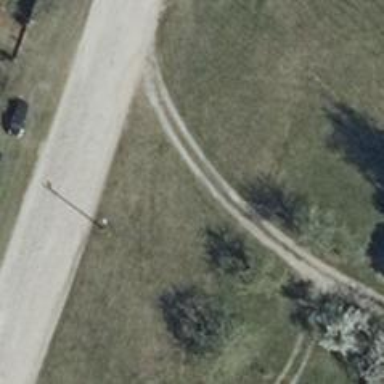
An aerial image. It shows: Driveway leading to service road.